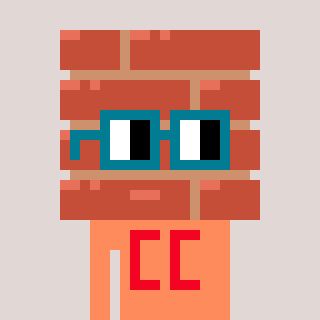
a pixel art character with square dark green glasses, a wall-shaped head and a peachy-colored body on a warm background